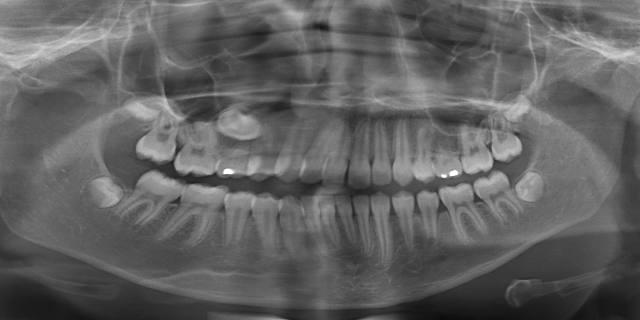
adult